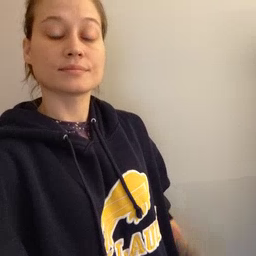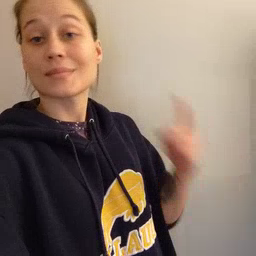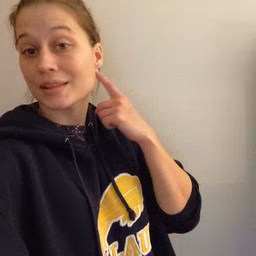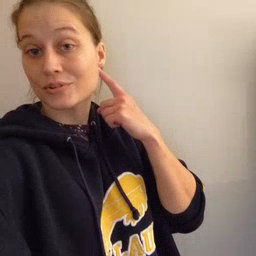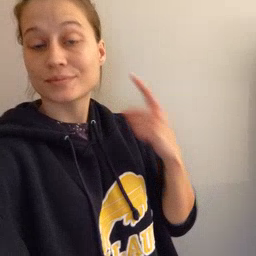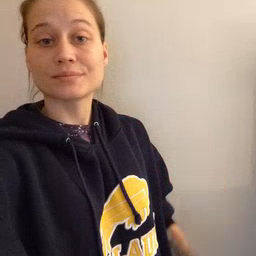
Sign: ear